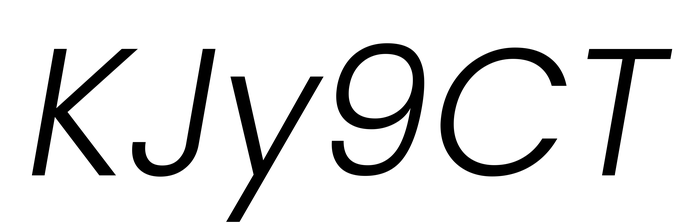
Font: Poppins-LightItalic